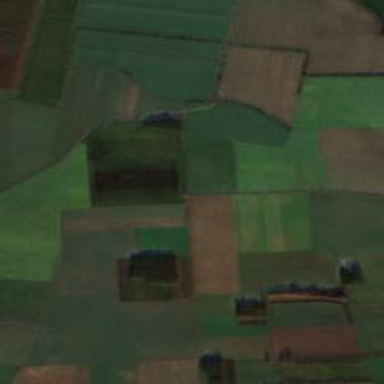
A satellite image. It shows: Picturesque farmland scene.